Aerial crown-view tile of a tropical tree (Barro Colorado Island, Panama), acquired 20250715:
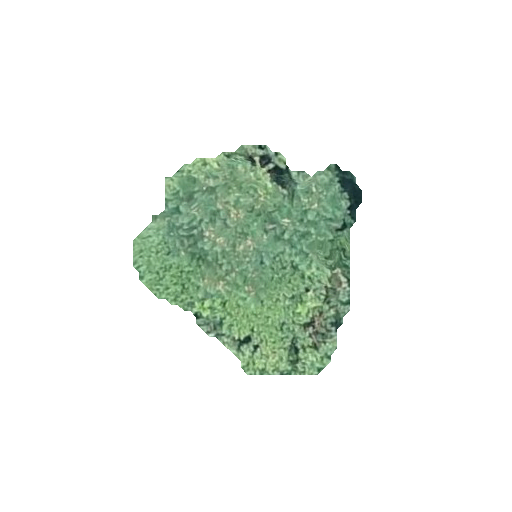
Species: Jacaranda copaia
GBIF accepted scientific name: Jacaranda copaia
Crown area: 54.45 m²